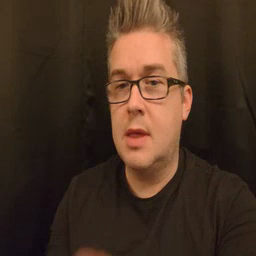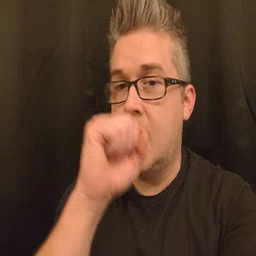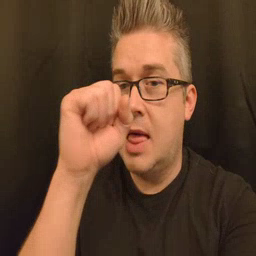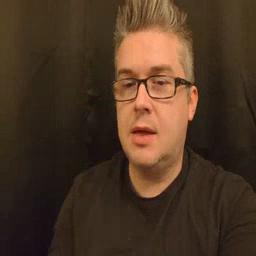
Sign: icecream